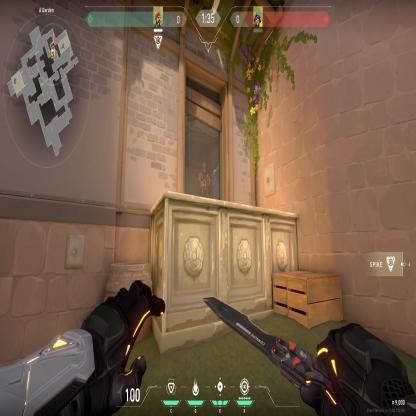
Label: enemy